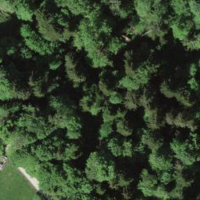
EUNIS habitat code: 44
Species observed at this site:
Neottia nidus-avis